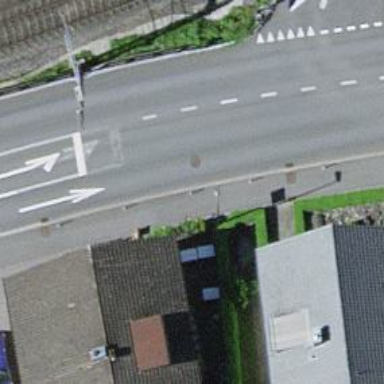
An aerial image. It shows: Hedge acting as barrier.